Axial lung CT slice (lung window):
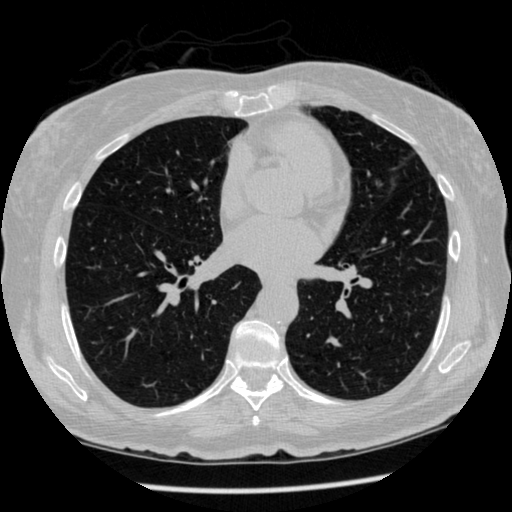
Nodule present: no